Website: bh-photo
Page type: customer-info-address
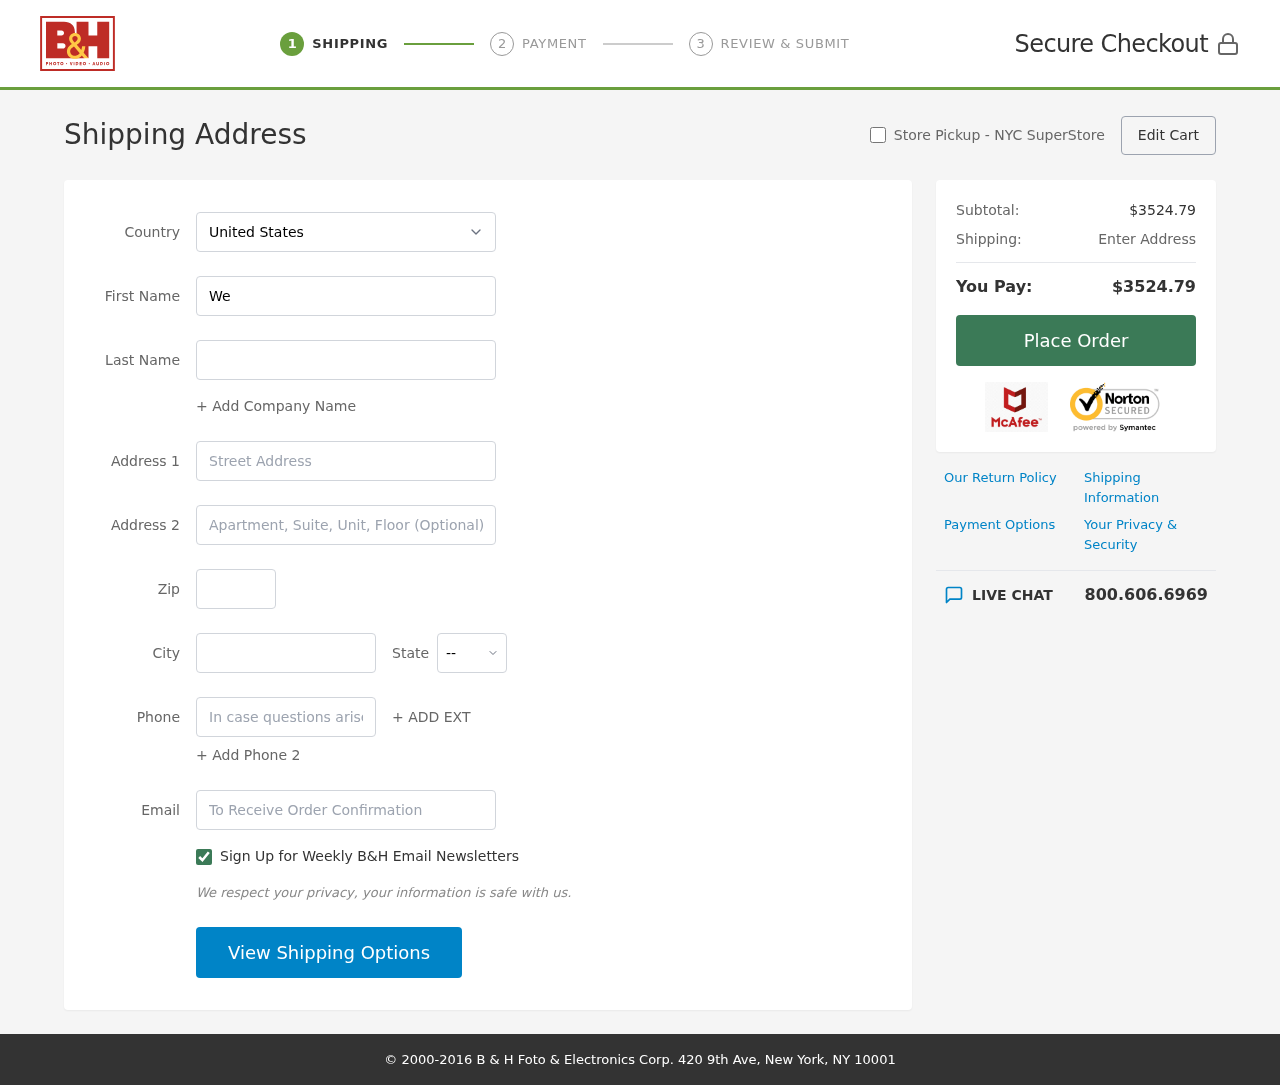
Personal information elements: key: PII_CITY
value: Lake Richard
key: PII_COUNTRY
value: United States
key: PII_EMAIL
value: wendyvaughn@gmail.com
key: PII_FIRSTNAME
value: Wendy
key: PII_LASTNAME
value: Vaughn
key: PII_PHONE
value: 7038757630
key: PII_POSTCODE
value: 45642
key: PII_STATE_ABBR
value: MD
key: PII_STREET
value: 9195 Burns Gardens
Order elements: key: ORDER_SUBTOTAL
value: $3524.79
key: ORDER_TOTAL
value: $3524.79